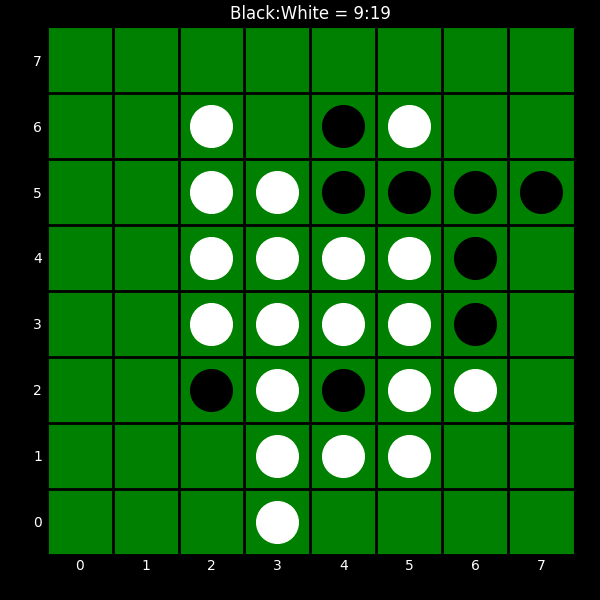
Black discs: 9
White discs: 19